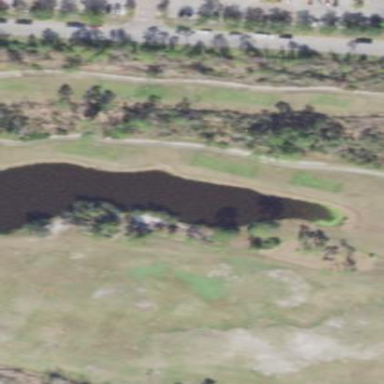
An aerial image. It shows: Golf fairway surrounded by grass.